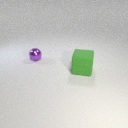
large green rubber cube in front of small purple metal sphere